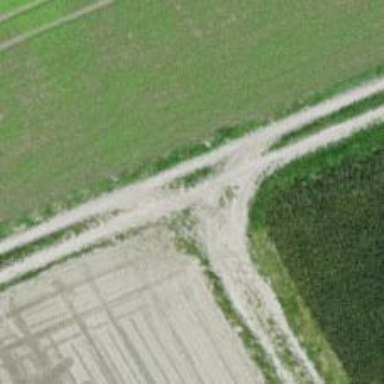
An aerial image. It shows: Dirt track with grade 4 track type.